Question: I was a student, has just begun the matlab
Matlab would like to ask, I hope someone can answer
Now there are three images are A, B, C
b is a diagram capture down on a small area, it may be a solid color block, c is high similarity with a graph picture may be some position moves slightly changed,
How to use matlab to compare and identify the relative position of the b Figure c Figure :( ?
Such as coordinates or marked.

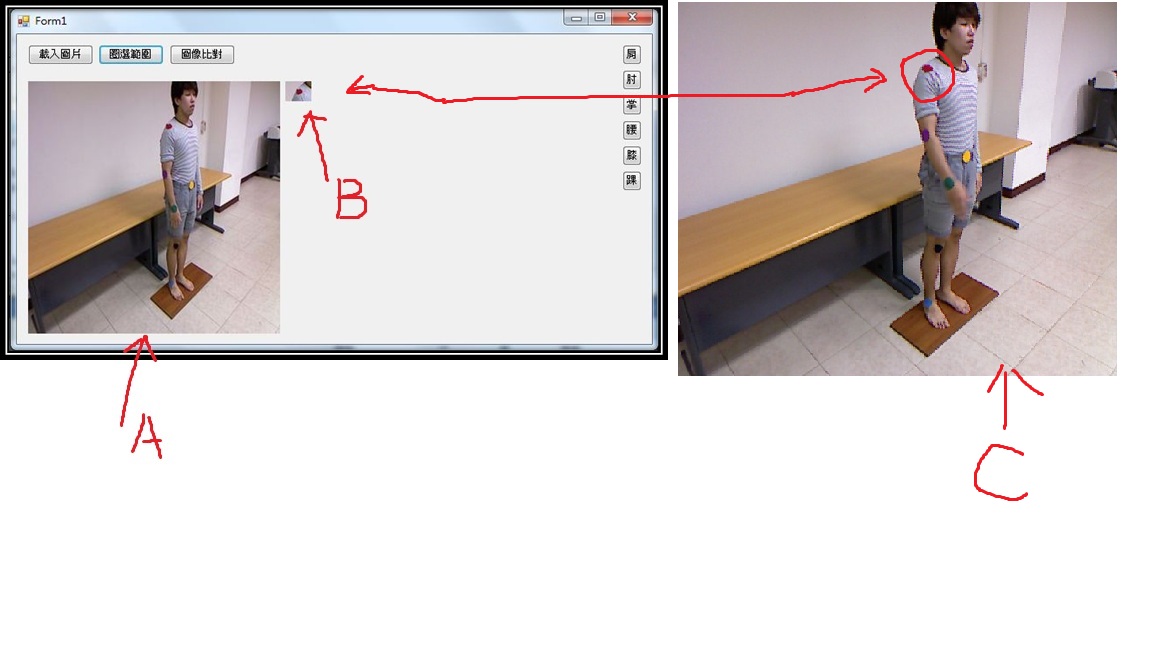
Answer: It sounds like you're looking for <URL>.
Check out this previous <URL> to recover the translation offset.